Question: I have a simple app that I wrote for the purposes of learning Java / android coming from the .Net world. In this app I have a ListView. The ListView is bound to a collection and displays everything as it should. I have a next & previous button that allow the user to navigate and these work as well.
What I am wanting to stop is the ability of the user to scroll through the list. I want them to use the navigation buttons. I was thinking there must be some event that is raised when the user scrolls. I was going to intercept that event and just "swallow" it. In looking for those events I came across the SetScrollContainer(false). Problem is that it doesn't seem to matter do anything. I can still 'scroll vertically'.
So my ultimate question whether by using the 'SetScrollContainer' or intercepting events or another option is how best to disable user scrolling in a ListView?
I also came across an obscure article saying to implement a custom ListView which sounds like inheritance. I am comfortable with the concept but not sure being so new to 'android & java' if this complexity is really needed?
TIA
JB
Code as discussed in comments below:
'''
//Get a handle on our ListView
lstvw_LiftData = (ListView)findViewById(R.id.lstvw_LiftData);
lstvw_LiftData.setOnTouchListener(new OnTouchListener()
{
public boolean onTouch(View v, MotionEvent event)
{
if (event.getAction() == MotionEvent.ACTION_MOVE)
{
return true; // Indicates that this has been handled by you and will not be forwarded further.
}
return false;
}
}
);
'''

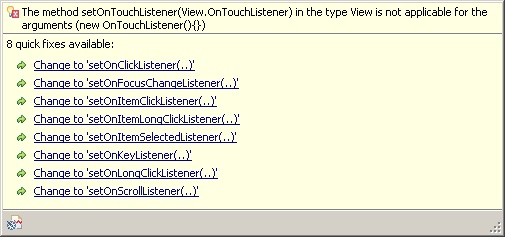
Answer: Code I've written in a little testproject and works for me to disable scrolling on list view:
'''
import android.os.Bundle;
import android.app.Activity;
import android.view.Menu;
import android.view.MotionEvent;
import android.view.View;
import android.view.View.OnTouchListener;
import android.widget.ArrayAdapter;
import android.widget.ListView;
public class MainActivity extends Activity {
@Override
public void onCreate(Bundle savedInstanceState) {
super.onCreate(savedInstanceState);
setContentView(R.layout.activity_main);
ListView lv = (ListView) findViewById(R.id.listV);
String[] items = new String[10];
for (int i = 0; i < 10; i++) {
items[i] = "Item " + (i+1);
}
lv.setAdapter(new ArrayAdapter<String>(this, android.R.layout.simple_list_item_1, items));
lv.setOnTouchListener(new OnTouchListener() {
@Override
public boolean onTouch(View v, MotionEvent event) {
if (event.getAction() == MotionEvent.ACTION_MOVE) {
return true;
}
return false;
}
});
}
}
'''
Have fun.
Kr